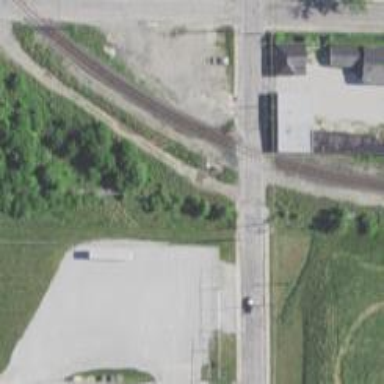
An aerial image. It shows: Railway crossing.